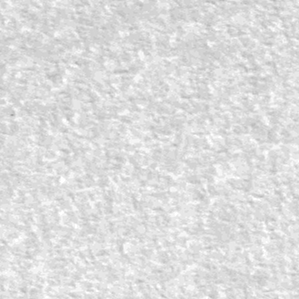
Label: frost